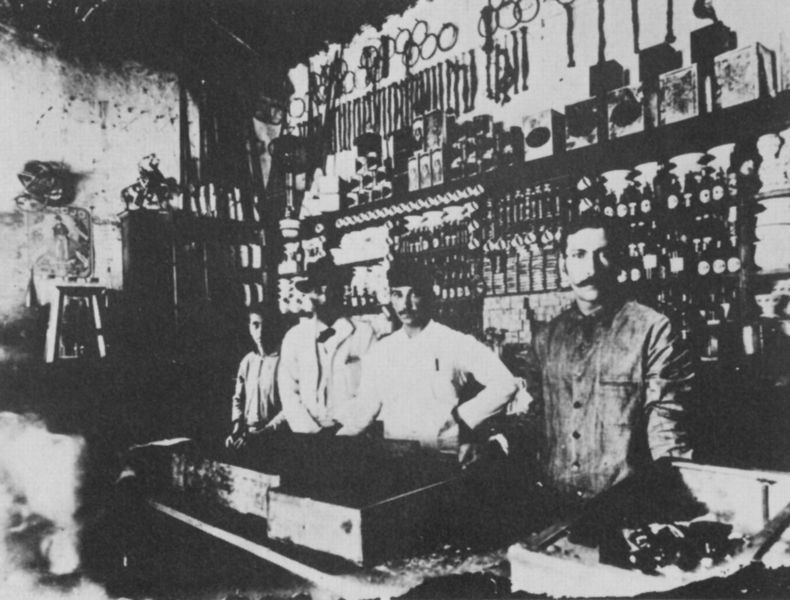
Titel: Krämerladen
Künstler: Juan Jose Benzo
Standort: Caracas
Institution: Instituto autónomo Biblioteca Nacional Caracas
Schlagwörter: dunkel, mann, schatten, weiß, menschen, bar, grau, hell, hintergrund, hut, licht, männer, raum, schaufenster, schwarz, blick, bart, bärte, flaschen, jacke, kappe, mütze, regal, schnurrbart, tresen, innenraum, händler, personen, handel, kreis, geschäft, kisten, schachteln, russland, amerika, laden, hocker, schnurbart, schublade, junge, hoch, foto, fotografie, eisen, auslage, stolz, theke, verkauf, verkäufer, besitzer, ringe, schwarz weiss, brille, kreise, mäntel, reihe, kiosk, kittel, kiste, photo, schubladen, schubfächer, werkzeug, männlich, anbieten, hamd, schräge, regale, manufaktur, auswanderer, verkaufen, fotographie, sohn, fot, schmiede, waren, angestellte, dosen, fez, geräte, apotheke, geschäftsmann, inhaber, mesnchen, krämerladen, lehrling, arznei, kolonialwaren, ladentheke, eisenwaren, fotografie innenraum personen, gemischtwaren, imigranten, kleinwaren, kleinwaren auswanderer, kramladen, krämer, ladentisch, metallhandlung, orientalik, prokurist, teeladen, teestube